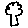
Label: tree